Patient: sex M, age 51
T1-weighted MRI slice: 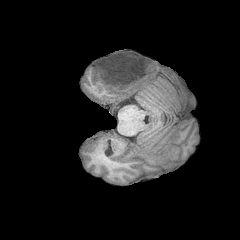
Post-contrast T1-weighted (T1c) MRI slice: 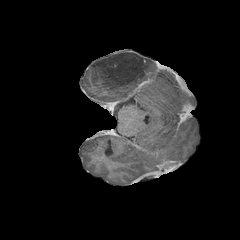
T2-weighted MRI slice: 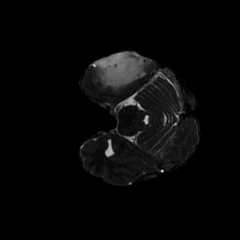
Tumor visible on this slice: yes
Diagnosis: Astrocytoma, IDH-mutant
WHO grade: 4